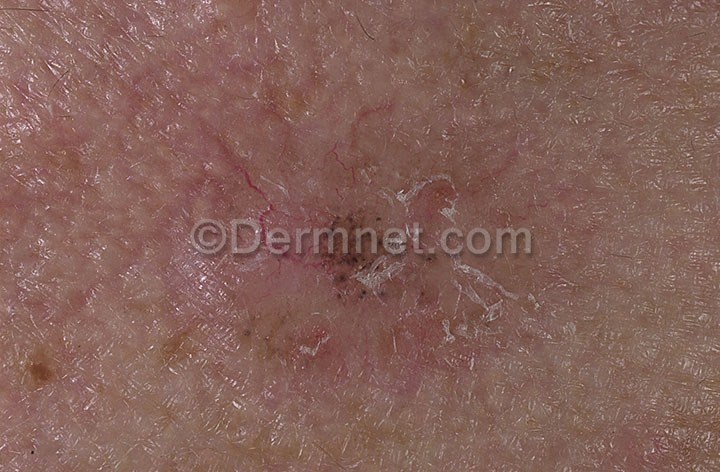
Disease: Actinic Keratosis Basal Cell Carcinoma and other Malignant Lesions